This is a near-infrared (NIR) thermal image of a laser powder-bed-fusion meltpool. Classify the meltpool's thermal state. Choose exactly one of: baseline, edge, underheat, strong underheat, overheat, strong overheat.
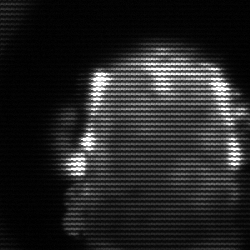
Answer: baseline